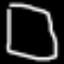
Label: square